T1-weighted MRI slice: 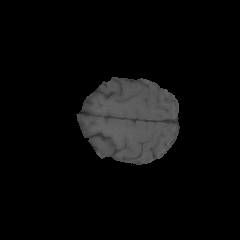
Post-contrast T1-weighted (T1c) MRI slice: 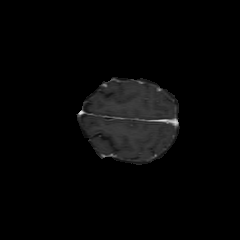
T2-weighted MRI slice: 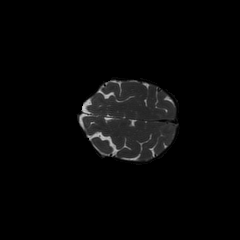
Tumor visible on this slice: no